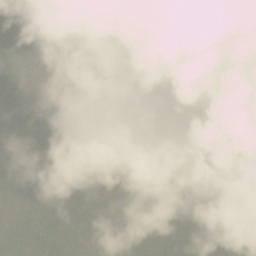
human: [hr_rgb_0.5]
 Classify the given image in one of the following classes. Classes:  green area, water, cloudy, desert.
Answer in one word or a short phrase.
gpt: cloudy